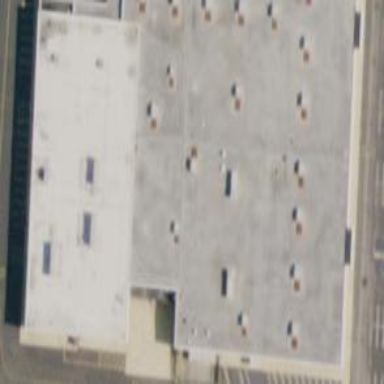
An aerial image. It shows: Mall building.